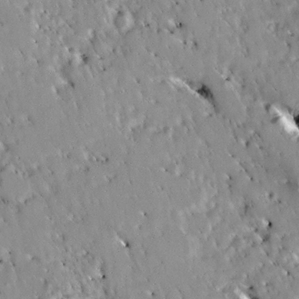
Label: non_frost